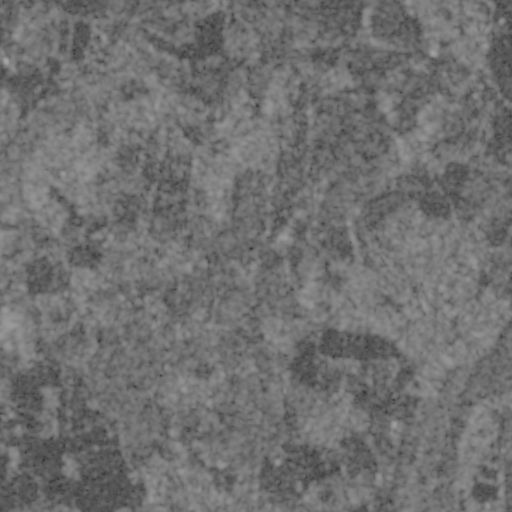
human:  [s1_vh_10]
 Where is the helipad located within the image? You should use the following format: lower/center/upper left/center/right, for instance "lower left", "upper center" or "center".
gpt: The helipad is located in the center left of the image.
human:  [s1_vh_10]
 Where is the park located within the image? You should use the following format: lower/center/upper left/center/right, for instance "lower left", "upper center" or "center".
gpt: The park is located in the upper right of the image.
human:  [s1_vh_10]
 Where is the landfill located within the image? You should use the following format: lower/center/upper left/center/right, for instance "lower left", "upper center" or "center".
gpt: There is no landfill in the image.

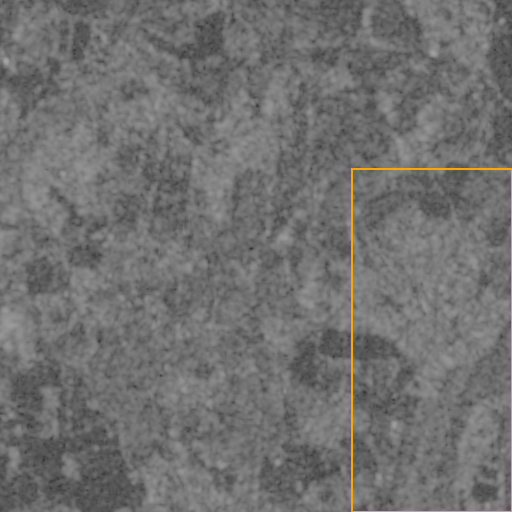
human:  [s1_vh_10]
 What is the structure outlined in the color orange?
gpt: The structure outlined in orange is a crop field.
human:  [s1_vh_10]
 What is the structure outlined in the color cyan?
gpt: There is no cyan outline.